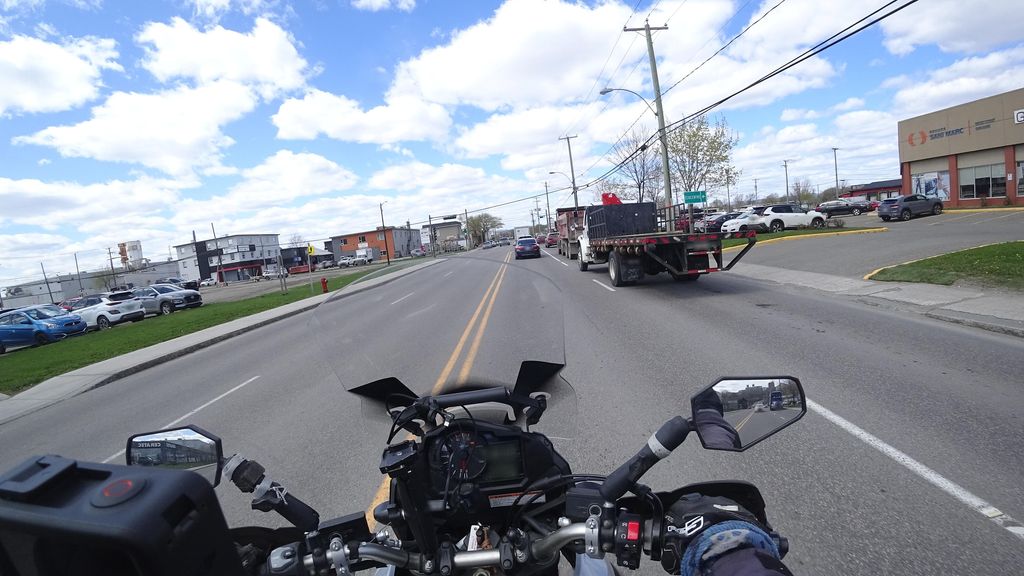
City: quebec_city